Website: apple-inc
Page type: review-order
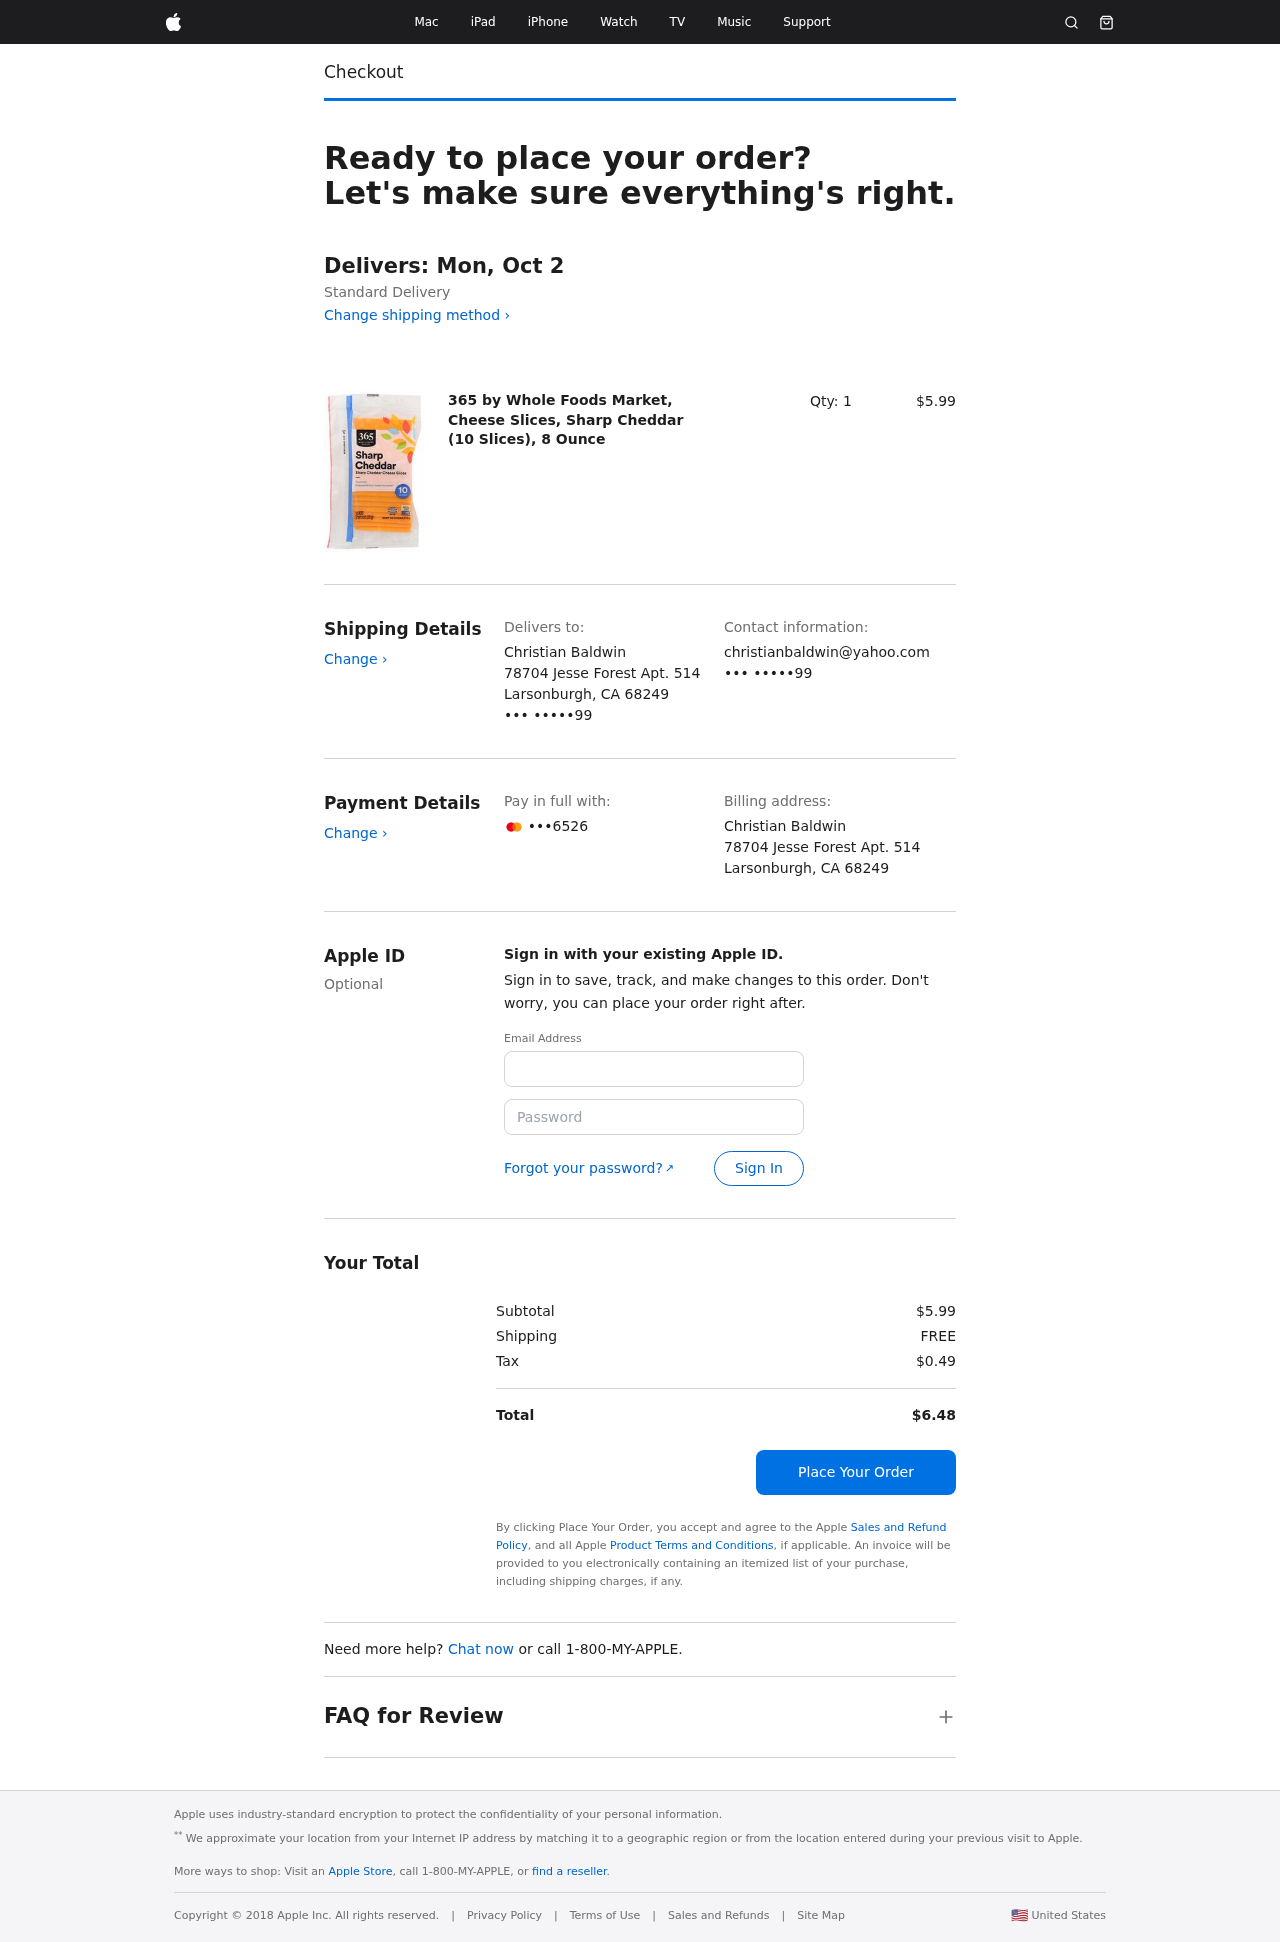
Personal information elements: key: PII_CARD_LAST4
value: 6526
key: PII_CITY_STATE_ZIP
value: Larsonburgh, CA 68249
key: PII_EMAIL3
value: christianbaldwin@yahoo.com
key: PII_FULLNAME
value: Christian Baldwin
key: PII_PHONE_SUFFIX
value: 99
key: PII_STREET
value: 78704 Jesse Forest Apt. 514
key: PII_EMAIL2
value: christianbaldwin@yahoo.com
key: PII_PHONE_SUFFIX2
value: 99
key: PII_FULLNAME2
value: Christian Baldwin
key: PII_STREET2
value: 78704 Jesse Forest Apt. 514
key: PII_CITY_STATE_ZIP2
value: Larsonburgh, CA 68249
Product elements: key: PRODUCT1_NAME
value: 365 by Whole Foods Market, Cheese Slices, Sharp Cheddar (10 Slices), 8 Ounce
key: PRODUCT1_PRICE
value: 5.99
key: PRODUCT1_QUANTITY
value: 1
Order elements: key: ORDER_DELIVERY_DATE
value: Delivers: Mon, Oct 2
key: ORDER_SUBTOTAL
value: $5.99
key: ORDER_SHIPPING_COST
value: FREE
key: ORDER_TAX
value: $0.49
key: ORDER_TOTAL
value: $6.48